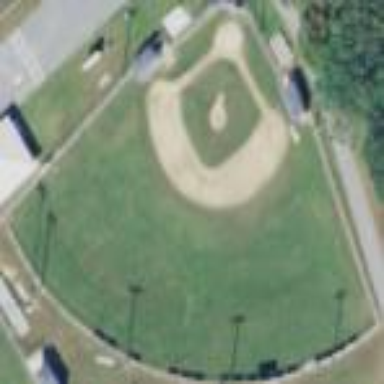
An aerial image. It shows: Baseball pitch for leisure land activities.